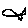
Label: fish